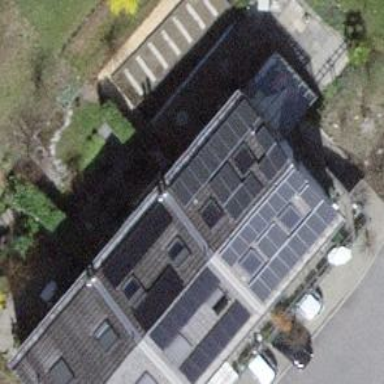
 consisting of solar photovoltaic panels."